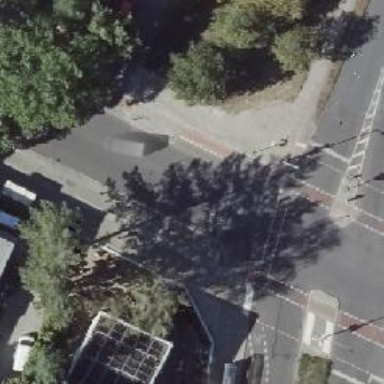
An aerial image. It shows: Road with traffic signals.